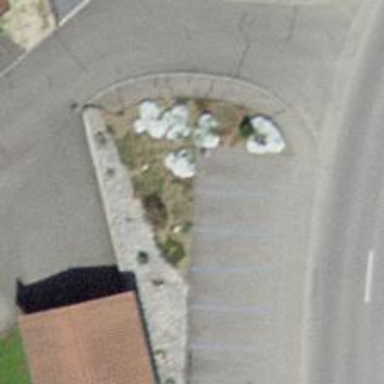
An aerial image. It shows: Charging station.